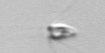
Label: Calciopappus